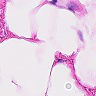
Metastatic tissue present: no